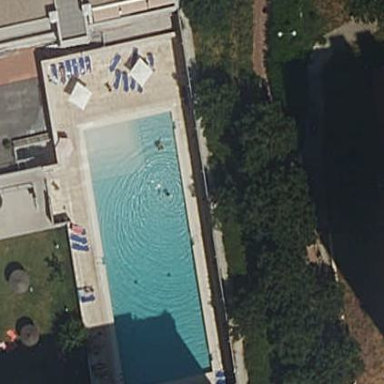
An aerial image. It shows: Swimming pool within leisure land area designed for swimming activities.